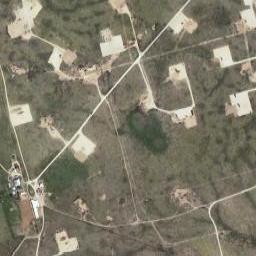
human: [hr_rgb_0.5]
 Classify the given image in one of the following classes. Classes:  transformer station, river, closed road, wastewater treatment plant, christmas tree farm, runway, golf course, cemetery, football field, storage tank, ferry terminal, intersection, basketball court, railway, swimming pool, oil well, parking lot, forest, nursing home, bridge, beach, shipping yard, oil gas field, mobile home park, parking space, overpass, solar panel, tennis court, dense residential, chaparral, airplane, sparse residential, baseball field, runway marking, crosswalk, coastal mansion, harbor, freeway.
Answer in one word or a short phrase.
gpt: oil gas field